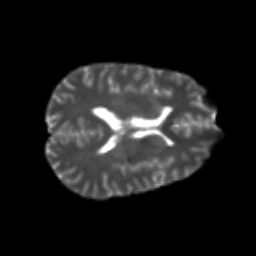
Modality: T2w
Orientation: axial
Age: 24
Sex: male
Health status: healthy
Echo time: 0.074 s